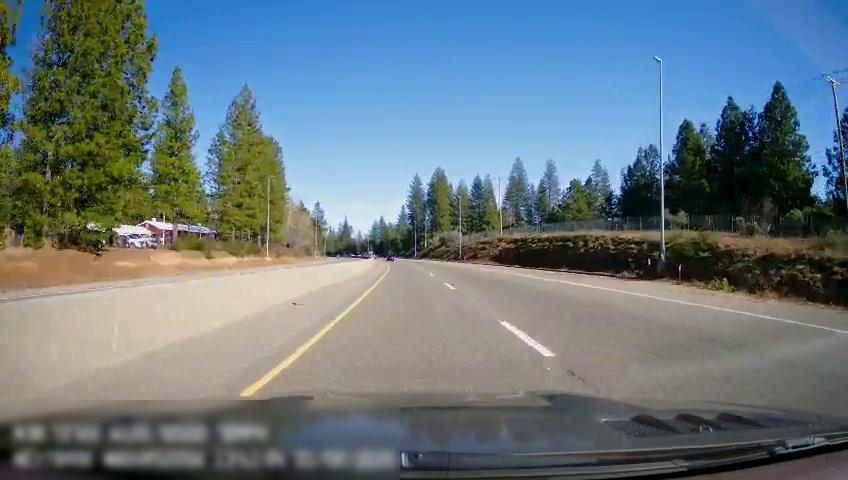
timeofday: Day
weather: Sunny
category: Drivable Space
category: Drivable Space
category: Lanes | Current Lane
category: Lanes | Alternate Lane
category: Lanes | Current Lane
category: Lanes | Opposite Lane